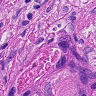
Metastatic tissue present: yes